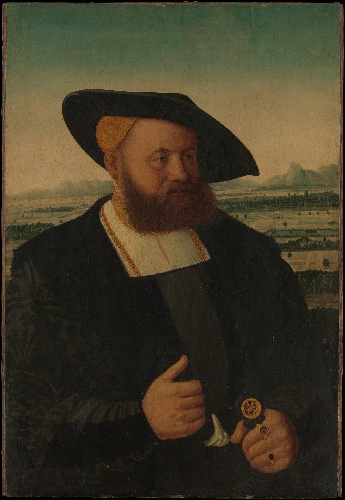
Title: Portrait of a Man with a Moor's Head on His Signet Ring
Artist: Conrad Faber von Creuznach
Artist bio: German, Kreuznach, active by 1524–died 1552/53 Frankfurt
Object type: Painting
Classification: Paintings
Medium: Oil, gold, and white metal on linden
Dimensions: 20 7/8 x 14 1/8 in. (53 x 35.9 cm)
Department: European Paintings
Credit line: John Stewart Kennedy Fund, 1912
Accession year: 1912
Repository: Metropolitan Museum of Art, New York, NY
Tags: Rings|Men|Portraits